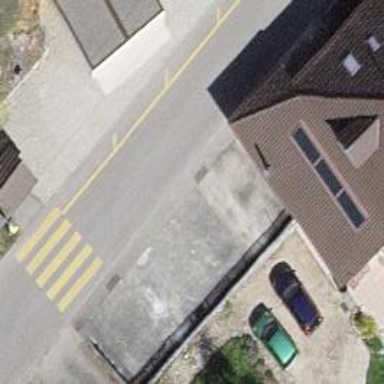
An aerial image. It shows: Bus stop with platform for public transport.